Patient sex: M
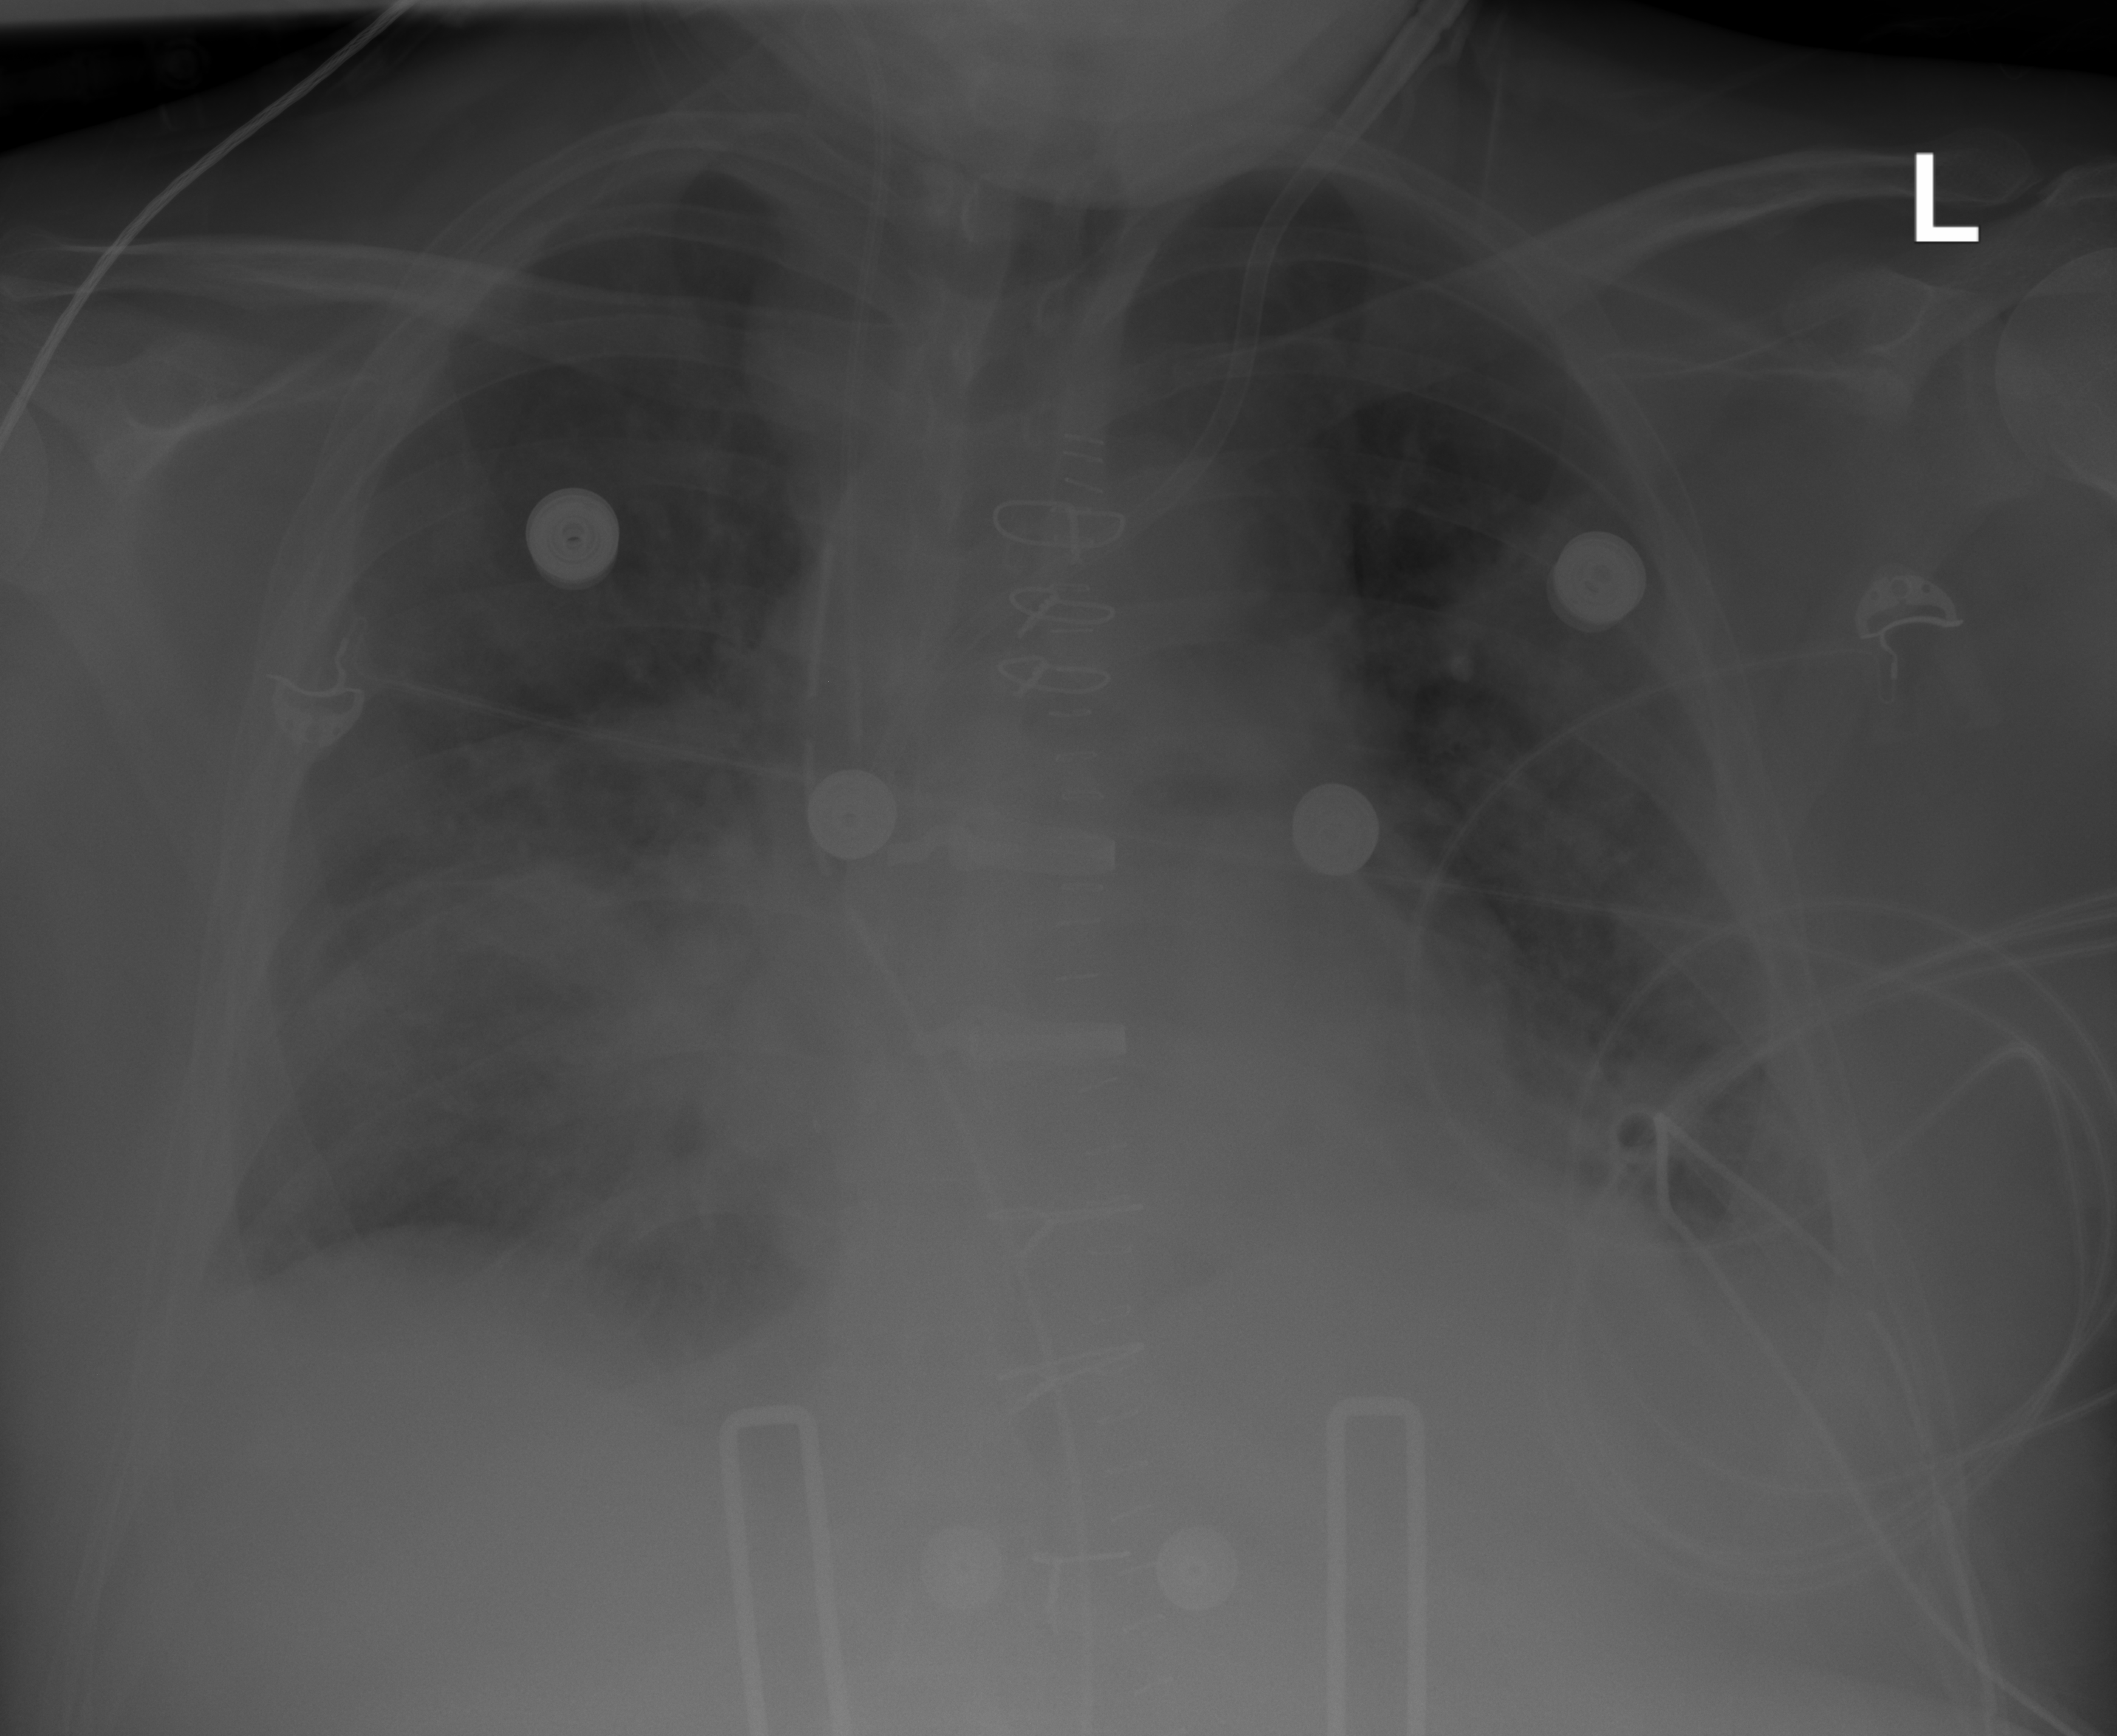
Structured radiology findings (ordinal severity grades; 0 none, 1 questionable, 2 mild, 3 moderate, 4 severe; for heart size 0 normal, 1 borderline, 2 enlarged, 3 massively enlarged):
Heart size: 0
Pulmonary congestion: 2
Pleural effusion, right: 2
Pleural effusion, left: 2
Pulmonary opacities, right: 2
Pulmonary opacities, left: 0
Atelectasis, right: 2
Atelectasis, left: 0